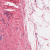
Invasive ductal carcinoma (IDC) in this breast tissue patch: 0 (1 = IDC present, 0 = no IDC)